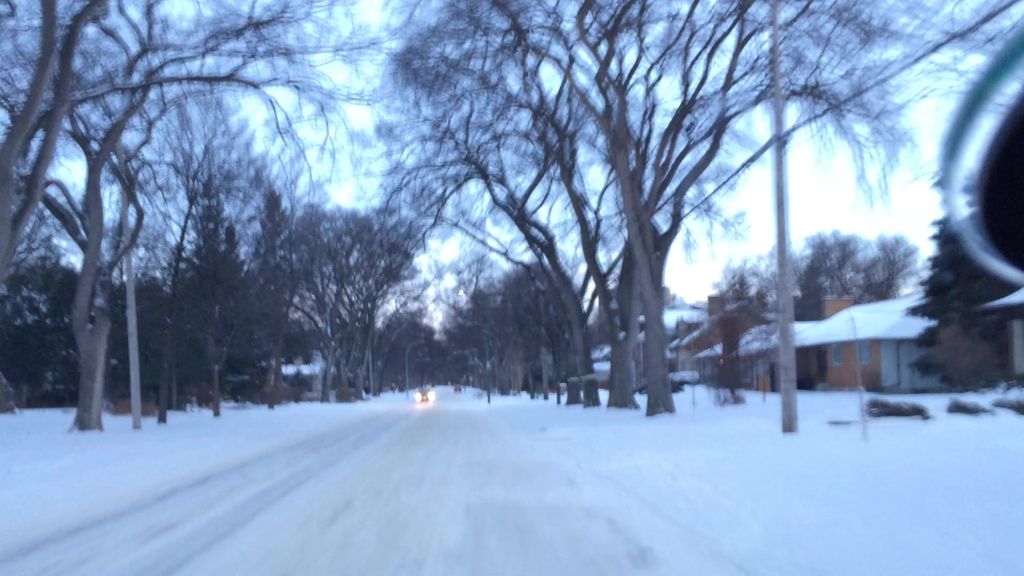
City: winnipeg